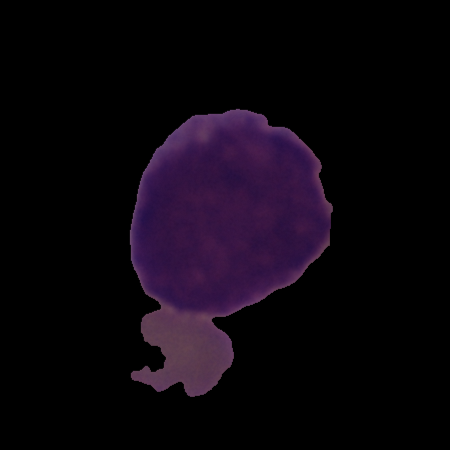
Label: cancer